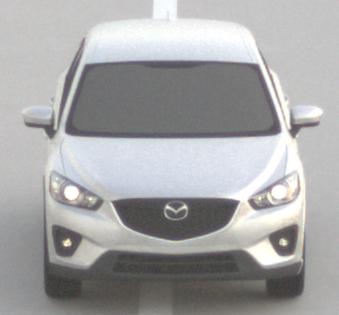
Make: Mazda
Model: CX-5 2.0 SKYACTIV-G 160
Detailed model: CX-5 (GH)
Model produced from: 2012/04
Model produced until: 2015/02
Doors: 5
Color: white
Road condition: dry road
Daytime: sunrise or sunset
Contrast: low contrast